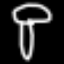
Label: fork